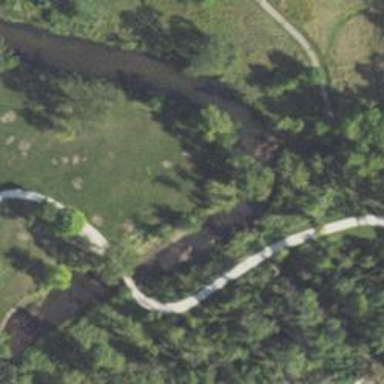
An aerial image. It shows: Hole on disc golf course.